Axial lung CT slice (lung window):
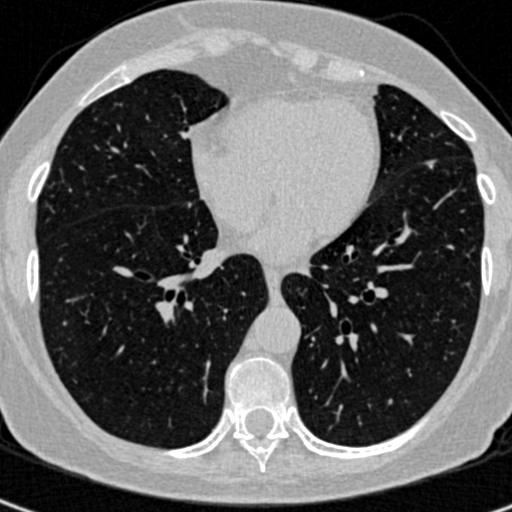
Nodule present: no